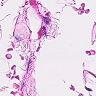
Metastatic tissue present: no